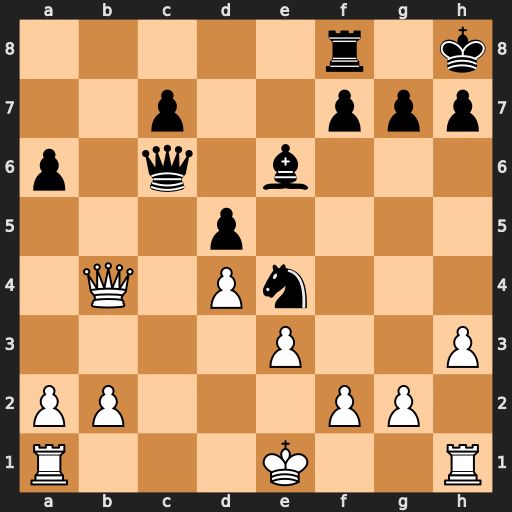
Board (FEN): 5r1k/2p2ppp/p1q1b3/3p4/1Q1Pn3/4P2P/PP3PP1/R3K2R
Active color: w
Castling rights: KQ
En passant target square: -
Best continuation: Qxf8#